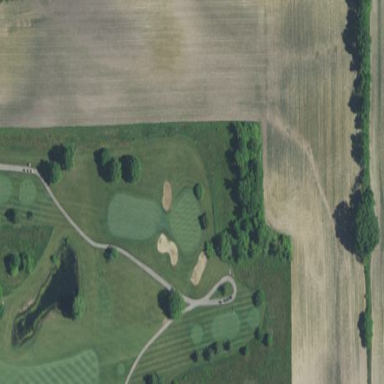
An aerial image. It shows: Golf rough area.